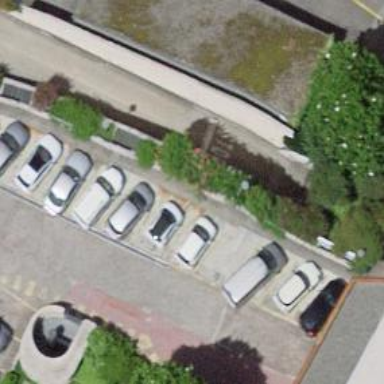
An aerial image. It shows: Parking entrance.